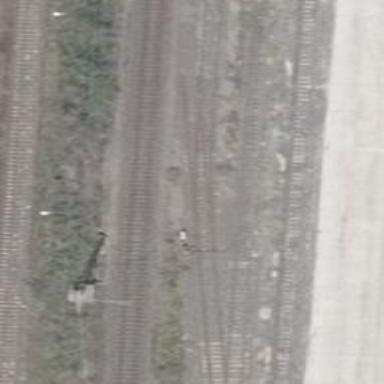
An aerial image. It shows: Railway switch.